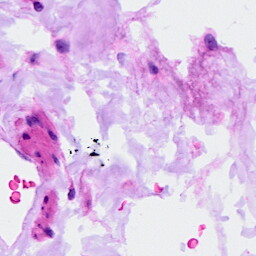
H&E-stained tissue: Ovarian